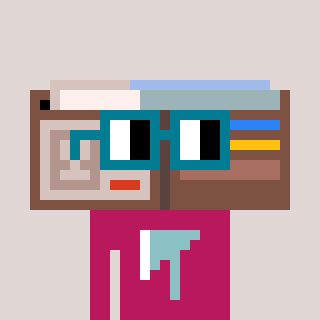
a pixel art character with square dark green glasses, a wallet-shaped head and a darkpink-colored body on a warm background